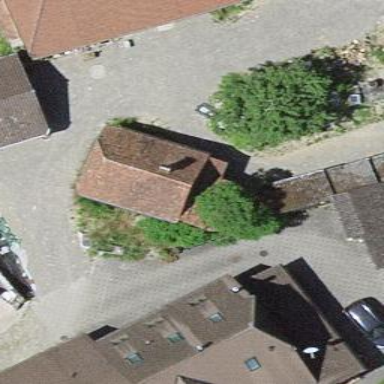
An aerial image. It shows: Shed.